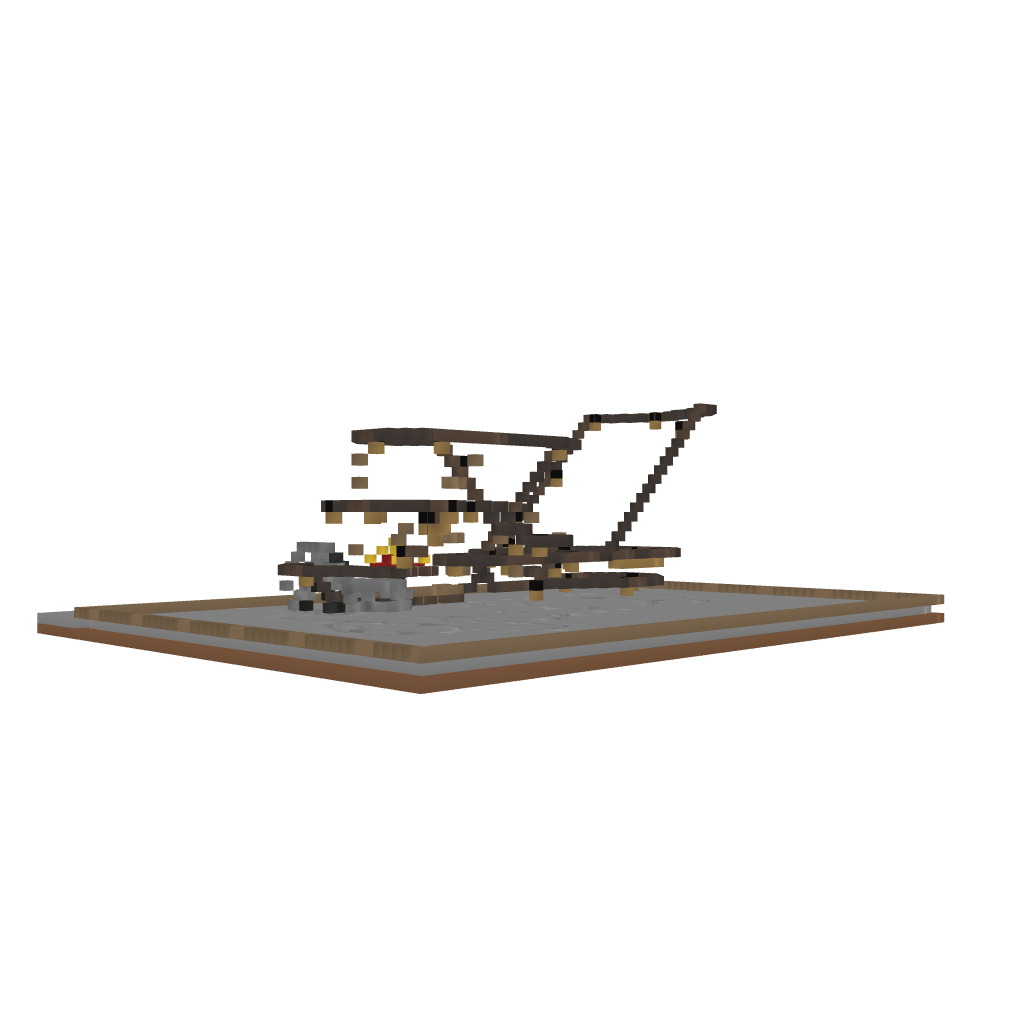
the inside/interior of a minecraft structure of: rollercoaster